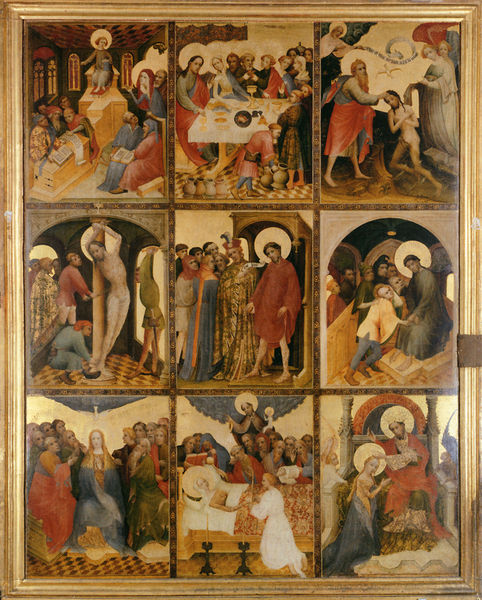
Titel: Goldene Tafel (Innenseite des äußeren rechten Flügels)
Institution: Hannover, Niedersächsisches Landesmuseum
Schlagwörter: blau, frauen, gelb, menschen, fenster, rot, geschichte, rahmen, tot, gold, krone, thron, kreuz, heiligenschein, leben, christus, jesus, mittelalter, heilige, jünger, maria, miniatur, auferstehung, neun, buchmalerei, schöpfung, bie